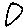
Label: triangle